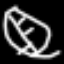
Label: leaf